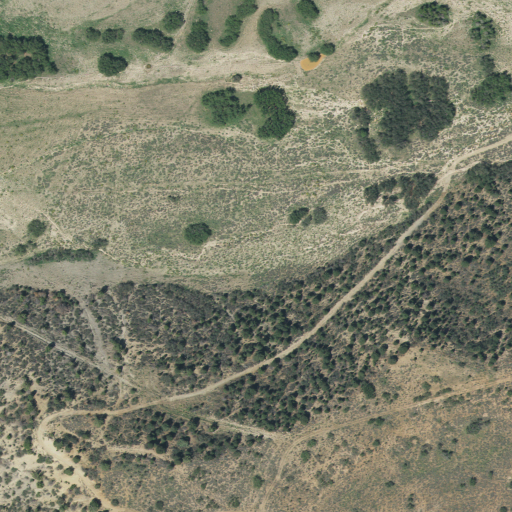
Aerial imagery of valley in Utah named Swapp Hollow containing evergreen forest, shrub, and grassland